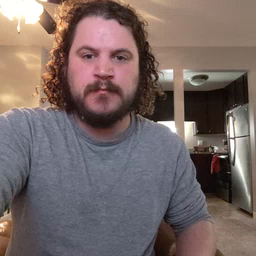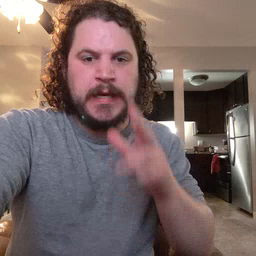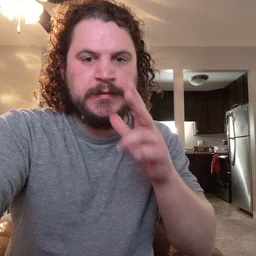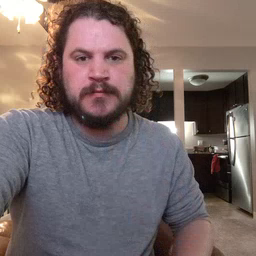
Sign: hen